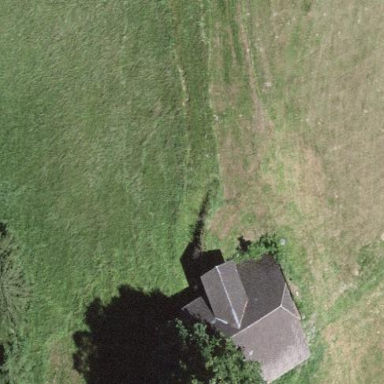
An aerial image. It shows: Rural barn.